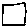
Label: square